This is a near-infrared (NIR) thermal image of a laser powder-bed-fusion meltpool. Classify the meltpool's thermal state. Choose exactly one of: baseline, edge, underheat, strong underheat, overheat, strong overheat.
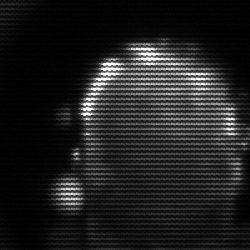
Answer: baseline